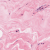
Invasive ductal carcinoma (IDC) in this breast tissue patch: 0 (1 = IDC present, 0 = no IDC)